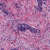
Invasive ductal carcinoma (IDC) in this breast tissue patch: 1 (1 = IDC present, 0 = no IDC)